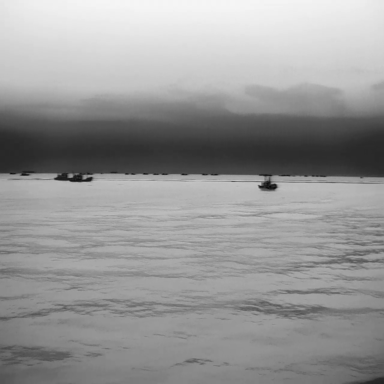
There are 13 bulk_carriers in the infrared image.